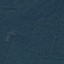
Label: Forest